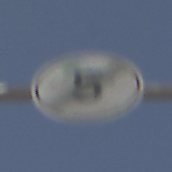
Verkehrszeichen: EndeGeschwindigkeit5
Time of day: MorningAfternoon
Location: Outdoor (Suburban)
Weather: Clear
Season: NotSpecified
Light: Natural